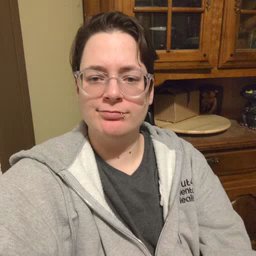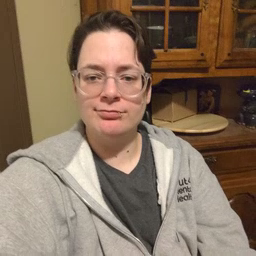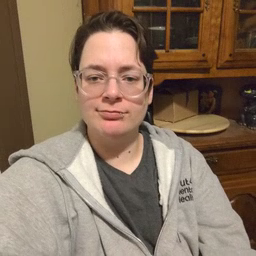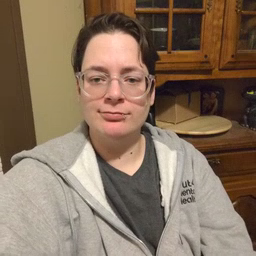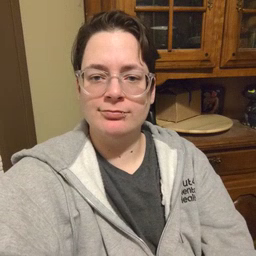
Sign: frog